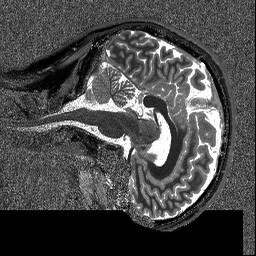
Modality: T1map
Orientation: sagittal
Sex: male